Question: This is a snake game. How many steps do you need to take from the current state to eat two foods one after another (regardless of the order of the two foods)?
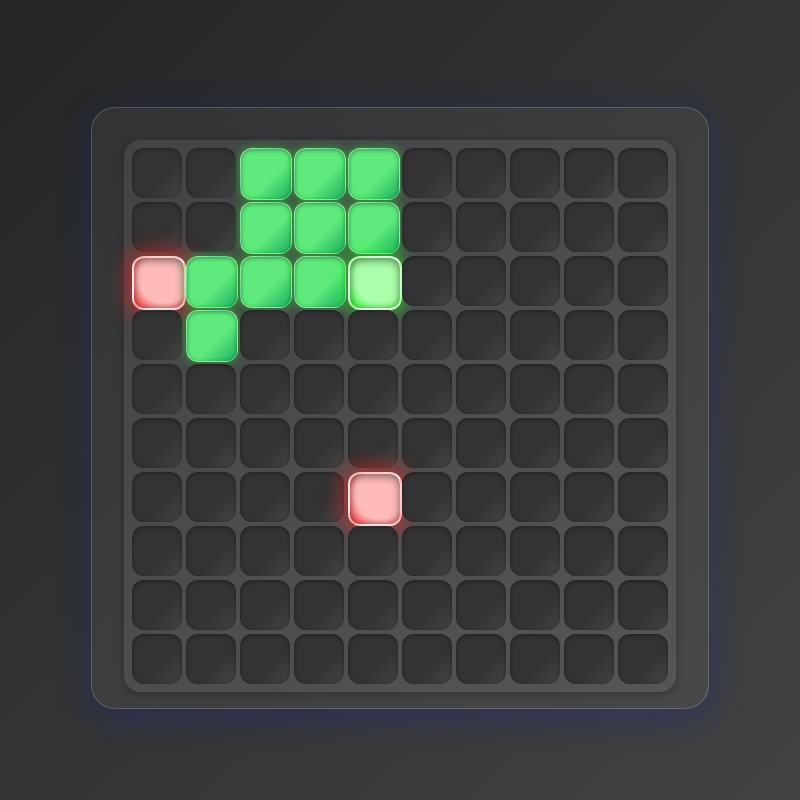
Answer: 12